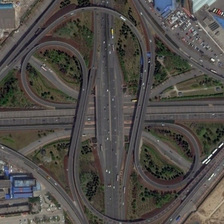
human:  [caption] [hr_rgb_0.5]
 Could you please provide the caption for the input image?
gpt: several buildings and many green trees are near a viaduct .

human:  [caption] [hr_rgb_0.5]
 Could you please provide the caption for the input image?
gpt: several buildings and many green trees are near a viaduct .

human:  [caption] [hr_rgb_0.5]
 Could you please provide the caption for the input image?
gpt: several buildings and many green trees are near a viaduct .

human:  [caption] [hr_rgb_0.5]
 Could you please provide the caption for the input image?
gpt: several buildings and many green trees are near a viaduct .

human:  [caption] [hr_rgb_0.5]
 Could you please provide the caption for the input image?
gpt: several buildings and many green trees are near a viaduct .